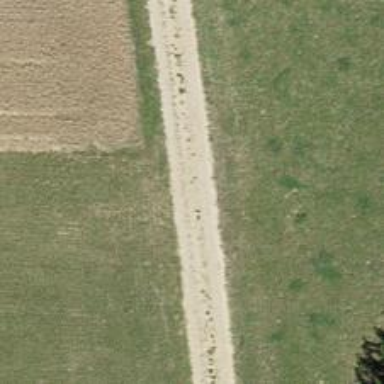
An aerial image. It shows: Gravel track with track type of grade3.